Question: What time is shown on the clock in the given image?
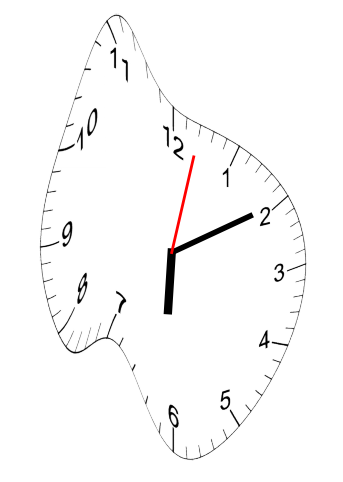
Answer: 06:10:02